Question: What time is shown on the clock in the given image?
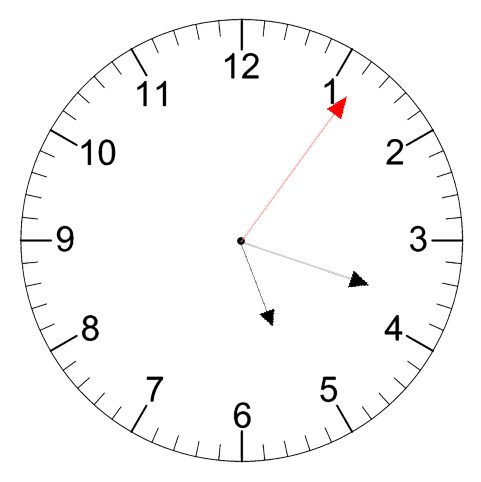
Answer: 05:18:06